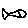
Label: fish